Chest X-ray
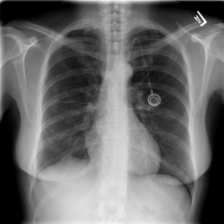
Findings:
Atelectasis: negative
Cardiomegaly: negative
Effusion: negative
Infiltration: negative
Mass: negative
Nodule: negative
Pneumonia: negative
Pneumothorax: negative
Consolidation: negative
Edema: negative
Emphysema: negative
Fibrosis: negative
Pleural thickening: negative
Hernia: negative